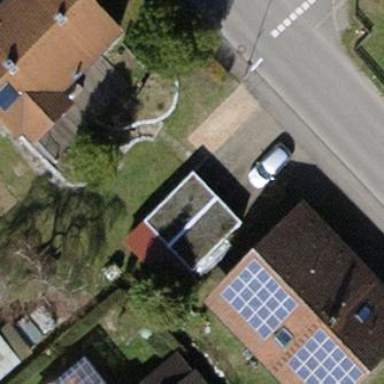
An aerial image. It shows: Garage.